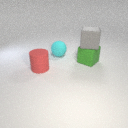
large cyan rubber sphere to the right of large red rubber cylinder